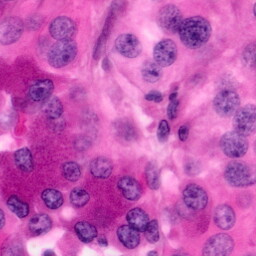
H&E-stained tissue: Pancreatic